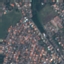
Land use / land cover: Residential